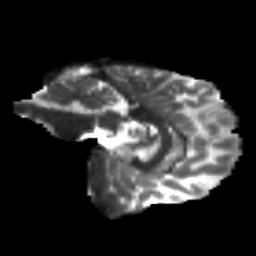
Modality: T2w
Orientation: sagittal
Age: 23
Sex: male
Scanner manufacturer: siemens
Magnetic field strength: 3 T
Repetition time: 8.8 s
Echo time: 0.085 s